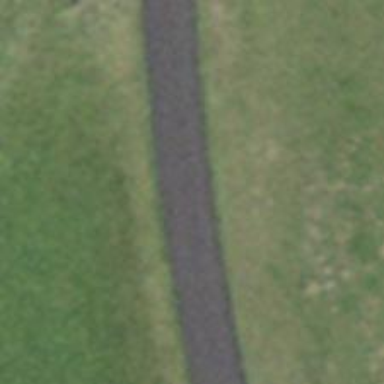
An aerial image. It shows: Unclassified road with asphalt surface.